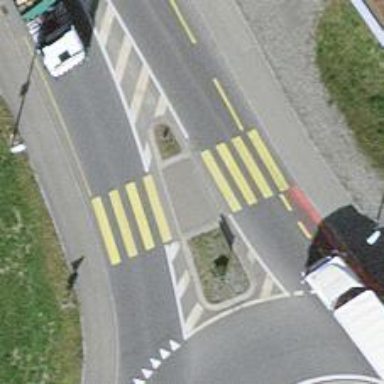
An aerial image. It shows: Primary highway with separate cycle lane and sidewalks on both sides.